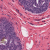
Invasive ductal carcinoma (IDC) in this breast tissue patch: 0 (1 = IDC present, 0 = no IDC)